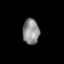
Tissue: prostate
Cell type: T cells
Senescence score: 0.354
Nuclear area (px): 416
Mean DAPI intensity: 140.478